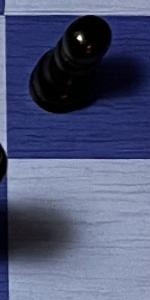
Label: Empty